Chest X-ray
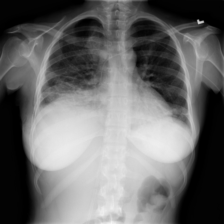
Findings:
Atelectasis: negative
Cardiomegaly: negative
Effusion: negative
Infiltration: positive
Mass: negative
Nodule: negative
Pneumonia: negative
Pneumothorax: positive
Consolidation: negative
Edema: negative
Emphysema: negative
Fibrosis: negative
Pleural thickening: negative
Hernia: negative